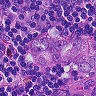
Metastatic tissue present: yes